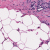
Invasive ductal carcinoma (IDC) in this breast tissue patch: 0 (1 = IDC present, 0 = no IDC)